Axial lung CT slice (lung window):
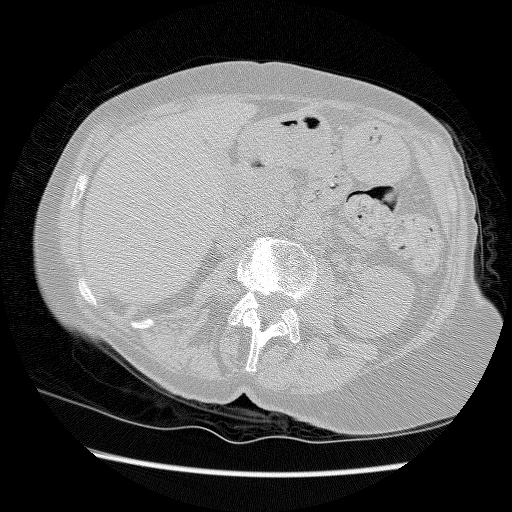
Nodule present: no